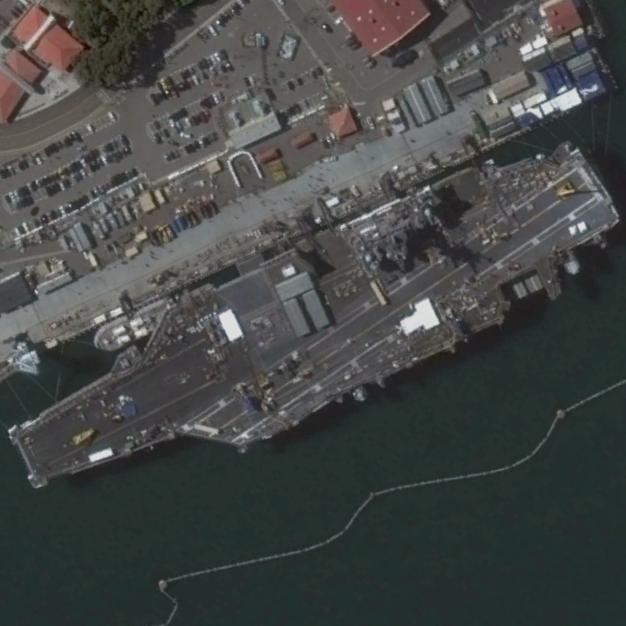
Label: aircraft_carrier